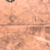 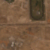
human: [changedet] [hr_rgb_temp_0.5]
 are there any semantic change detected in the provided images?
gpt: A rectangular green area appears above the road in the desert.